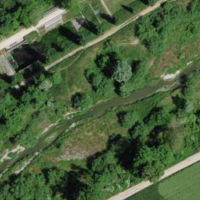
EUNIS habitat code: 23
Species observed at this site:
Primula veris
Prunus padus
Salvia pratensis